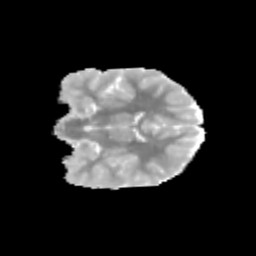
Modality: MD
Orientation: coronal
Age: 9
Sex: female
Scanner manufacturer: siemens
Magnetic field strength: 3 T
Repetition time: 3.8 s
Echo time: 0.07 s